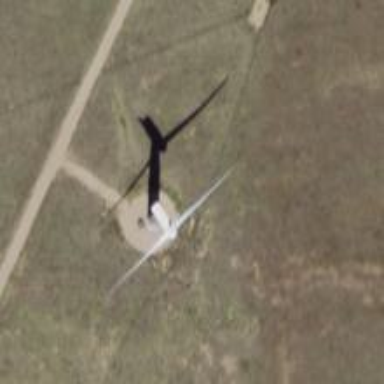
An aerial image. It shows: Wind power generator utilizing wind turbines.